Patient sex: F
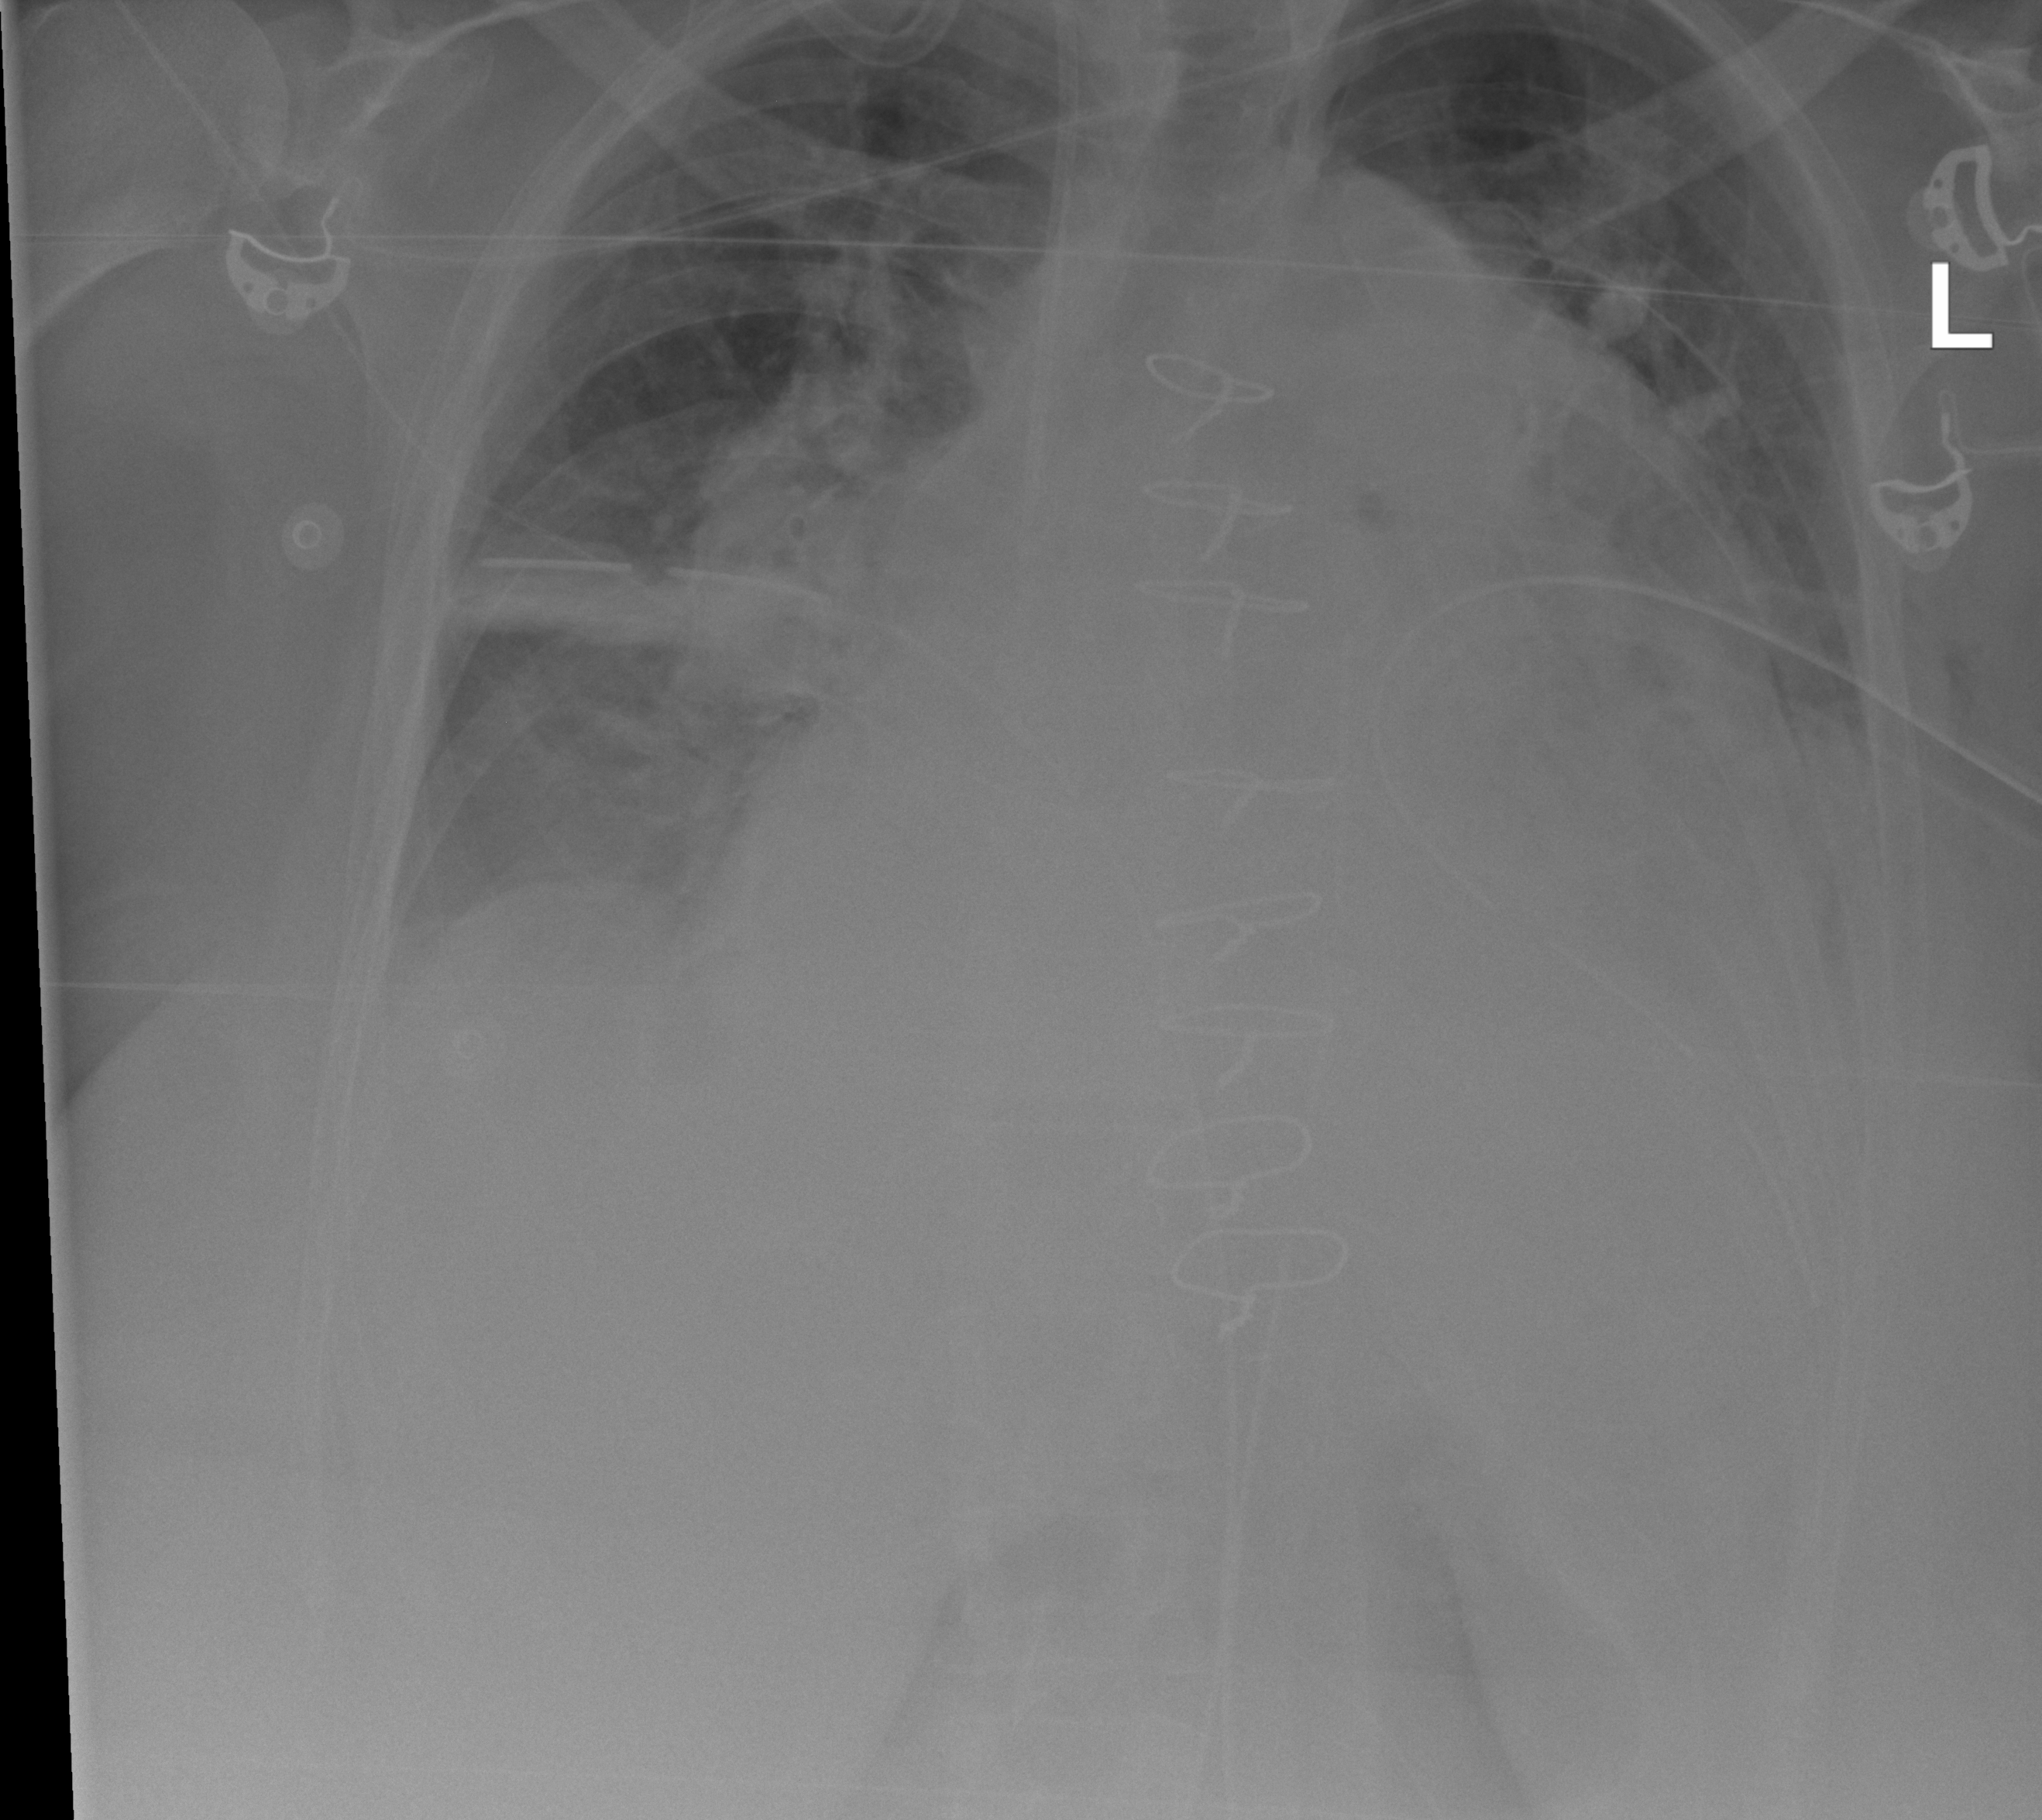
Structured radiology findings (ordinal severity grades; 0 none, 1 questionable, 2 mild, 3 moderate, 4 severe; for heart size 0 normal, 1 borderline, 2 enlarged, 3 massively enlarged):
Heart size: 2
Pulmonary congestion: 2
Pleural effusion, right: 2
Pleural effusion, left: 2
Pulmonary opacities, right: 2
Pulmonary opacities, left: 2
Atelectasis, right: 2
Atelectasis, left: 2